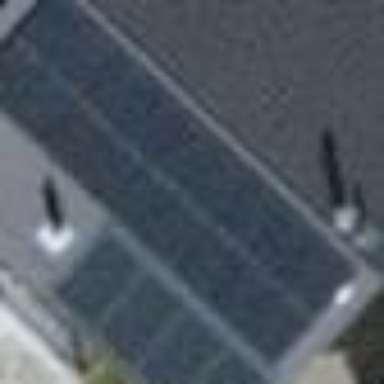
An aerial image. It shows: Solar power generator utilizing photovoltaic technology with solar photovoltaic panels.